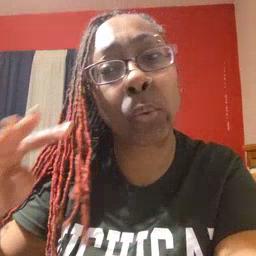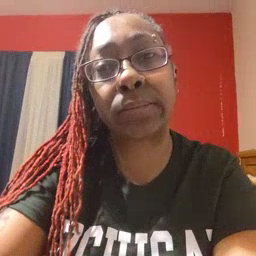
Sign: noisy